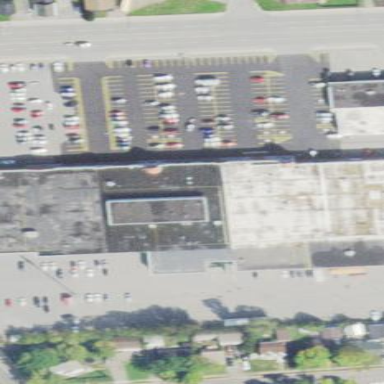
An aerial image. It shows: Mall building.